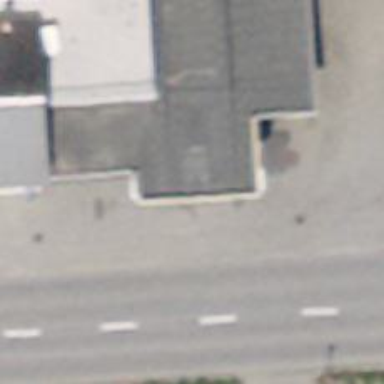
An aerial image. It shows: Fuel station.